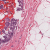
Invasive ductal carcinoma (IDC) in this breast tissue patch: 0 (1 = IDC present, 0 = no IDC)